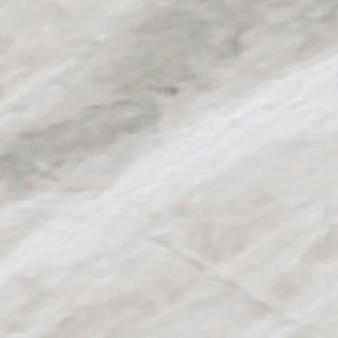
Label: other